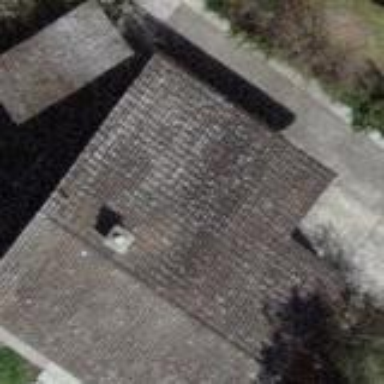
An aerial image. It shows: Building with tile roof.